Question: I'm trying to create an input label with drop down only, as I am trying to avoid 'select' as per recommendation.
I have the code below, using input-grp however I can't figure out how to not show the '<input type="text">' in between. Is this possible to make this '<input type="hidden">' while maintaining good looks?
'''
<link rel="stylesheet" href="https://maxcdn.bootstrapcdn.com/bootstrap/3.3.7/css/bootstrap.min.css" integrity="sha384-BVYiiSIFeK1dGmJRAkycuHAHRg32OmUcww7on3RYdg4Va+PmSTsz/K68vbdEjh4u" crossorigin="anonymous">
<div class="input-group"> <span class="input-group-addon">Language</span>
<input class="form-control" type="text" placeholder="I want to hide this input text make it type=hidden">
<div class="input-group-btn open">
<button type="button" class="btn btn-default dropdown-toggle" >English (en-US) <span class="caret"></span>
</button>
<ul class="dropdown-menu dropdown-menu-right">
<li>
<div class="input-group input-group-sm" style="margin: 0 auto;">
<input class="form-control" aria-describedby="basic-addon1">
</div>
</li>
<li class="divider"></li>
<li><a href="#">French (fr)</a>
</li>
<li><a href="#">Spanish (es-ES)</a>
</li>
</ul>
</div>
</div>
'''
Here is a screenshot:

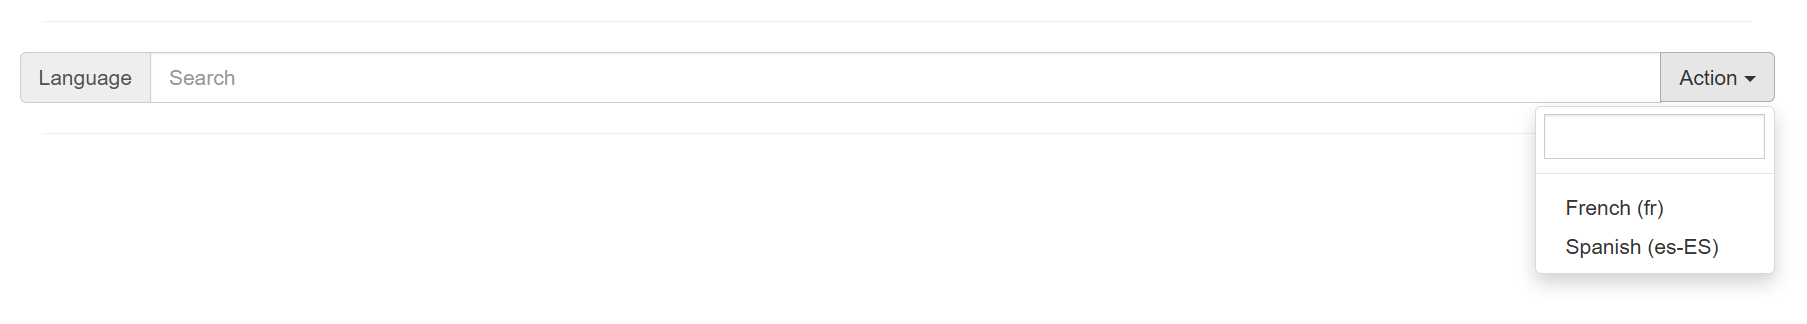
Answer: All you need is to override the styles inherited by the elements.
Visibility hidden makes sure that you have your original layout intact, just that the elements are not hidden.
This is what you could do.
'''
/* override Styles here. */
.custom .input-group-addon + input {
display: none;
}
.custom .dropdown-menu-right{
right:auto;
}
'''
'''
<link rel="stylesheet" href="https://maxcdn.bootstrapcdn.com/bootstrap/3.3.7/css/bootstrap.min.css" integrity="sha384-BVYiiSIFeK1dGmJRAkycuHAHRg32OmUcww7on3RYdg4Va+PmSTsz/K68vbdEjh4u" crossorigin="anonymous">
<div class="input-group custom"> <span class="input-group-addon">Language</span>
<input class="form-control" type="text" placeholder="I want to hide this input text make it type=hidden">
<div class="input-group-btn open">
<button type="button" class="btn btn-default dropdown-toggle">English (en-US) <span class="caret"></span>
</button>
<ul class="dropdown-menu dropdown-menu-right">
<li>
<div class="input-group input-group-sm" style="margin: 0 auto;">
<input class="form-control" aria-describedby="basic-addon1">
</div>
</li>
<li class="divider"></li>
<li><a href="#">French (fr)</a>
</li>
<li><a href="#">Spanish (es-ES)</a>
</li>
</ul>
</div>
</div>
'''